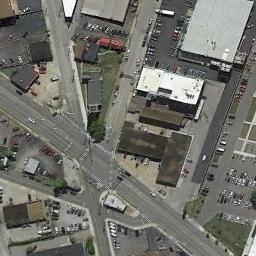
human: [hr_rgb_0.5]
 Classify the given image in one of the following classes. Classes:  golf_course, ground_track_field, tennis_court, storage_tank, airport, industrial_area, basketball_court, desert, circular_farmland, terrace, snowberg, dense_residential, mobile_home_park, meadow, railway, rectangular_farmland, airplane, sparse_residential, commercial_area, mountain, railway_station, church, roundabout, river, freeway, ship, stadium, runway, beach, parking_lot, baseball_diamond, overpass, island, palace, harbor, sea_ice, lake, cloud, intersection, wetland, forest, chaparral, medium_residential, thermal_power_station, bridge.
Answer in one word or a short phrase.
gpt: intersection